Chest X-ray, PA view. Patient: 42 years old, sex M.
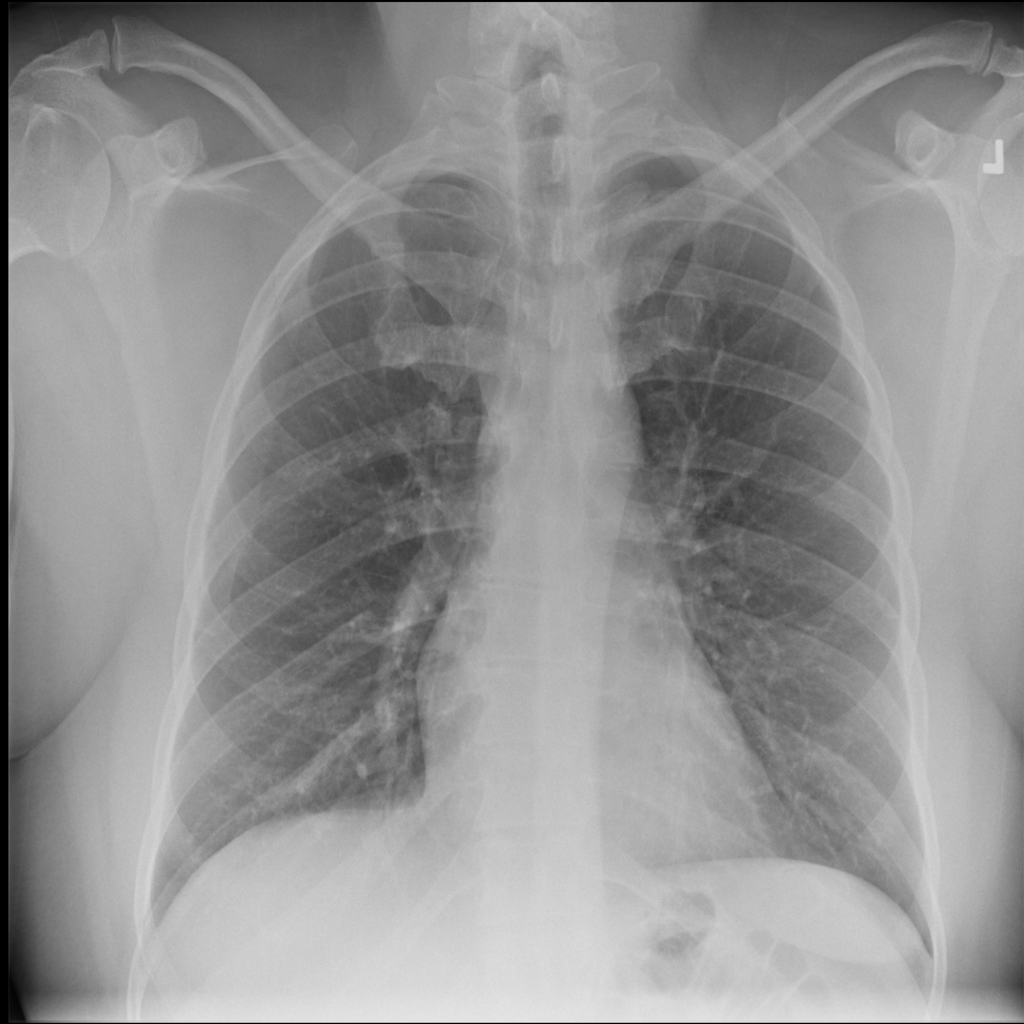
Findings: No Finding